Question: I'm usuing iText to generate a PDF file with java.
I want to add a paragraph or some text in each page.
I'm use HTMl tags to format text.
This an example what I'm trying to create.

And this my code that I use :
'''
public pdfing() {
try {
com.itextpdf.text.Document document = new com.itextpdf.text.Document(PageSize.A4);
PdfWriter pdfWriter = PdfWriter.getInstance(document, new FileOutputStream("fdf.pdf"));
document.open();
HTMLWorker htmlWorker = new HTMLWorker(document);
htmlWorker.parse(new StringReader("text text ..... " +
"<h1 style = "color:#00ff00;">aaaaa</h1>"));
document.close();
} catch(DocumentException e) {
e.printStackTrace();
} catch (FileNotFoundException e) {
e.printStackTrace();
} catch (UnsupportedEncodingException e) {
e.printStackTrace();
} catch (IOException e) {
e.printStackTrace();
}
}
'''
I tried document.addPage() but I seem that doesn't exist.
How can I do???
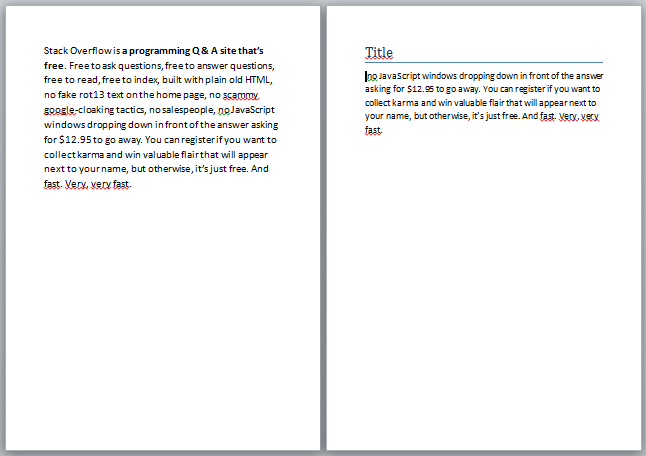
Answer: You're probably looking for the API call <URL> to add a new page.